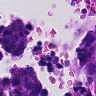
Metastatic tissue present: yes